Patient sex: F
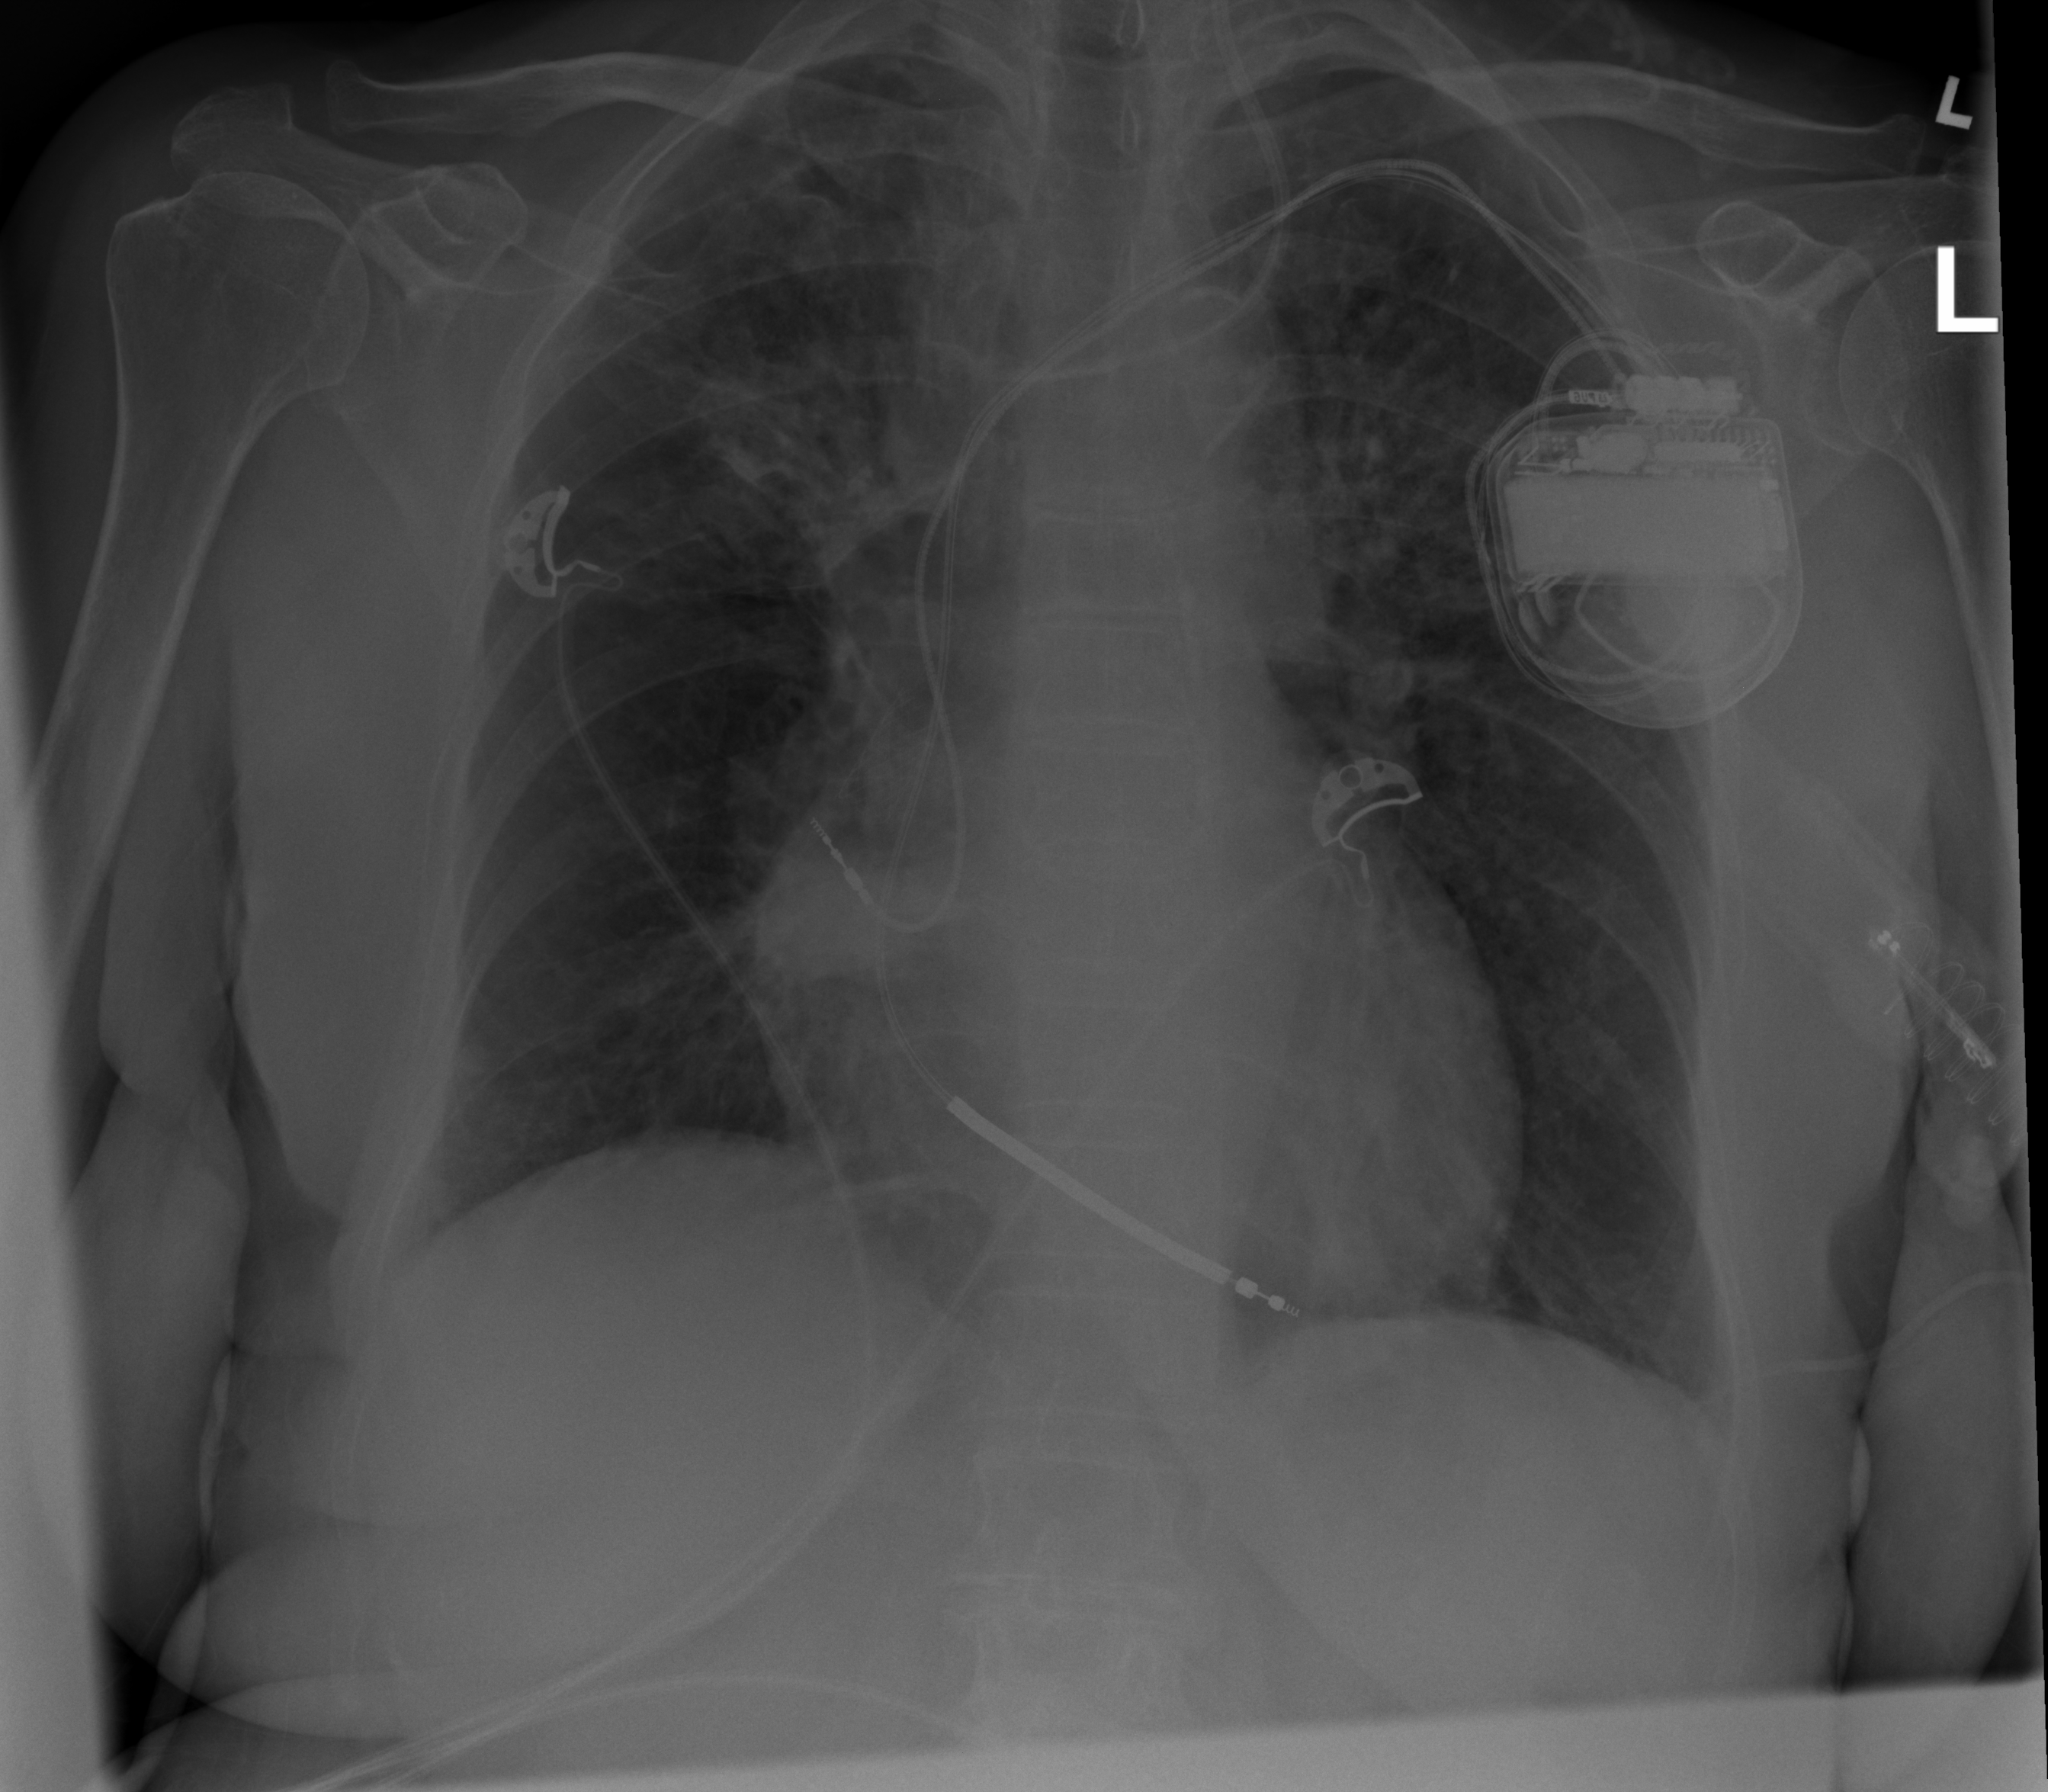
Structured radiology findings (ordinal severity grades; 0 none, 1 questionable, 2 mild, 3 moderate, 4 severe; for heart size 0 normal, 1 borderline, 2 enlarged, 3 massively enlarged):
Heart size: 1
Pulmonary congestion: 0
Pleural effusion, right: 0
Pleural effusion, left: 0
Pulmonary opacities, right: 2
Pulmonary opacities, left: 1
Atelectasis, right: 2
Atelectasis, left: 0